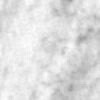
Label: change